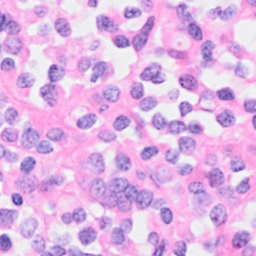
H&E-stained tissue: Breast